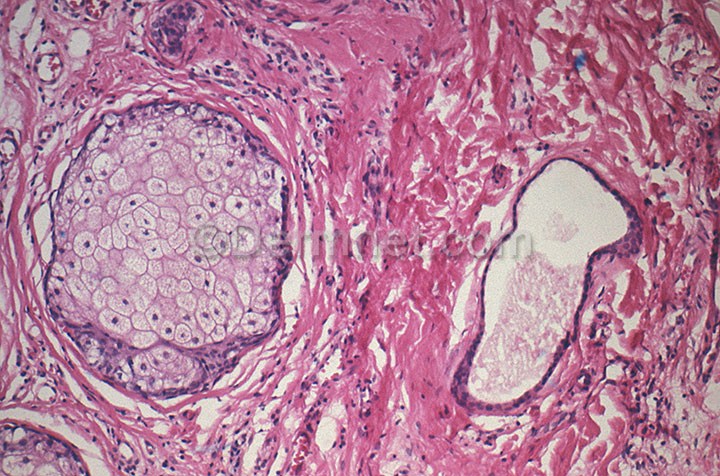
Disease: Seborrheic Keratoses and other Benign Tumors